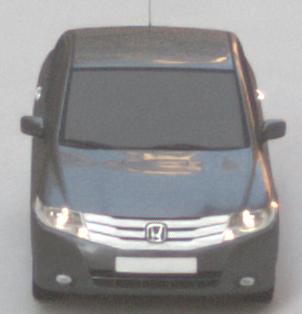
Make: Honda
Model: City
Detailed model: Gen. 6
Model produced from: 2008
Model produced until: 2013
Doors: 4
Color: gray
Road condition: dry road
Daytime: morning or afternoon
Contrast: medium contrast